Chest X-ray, PA view. Patient: 33 years old, sex F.
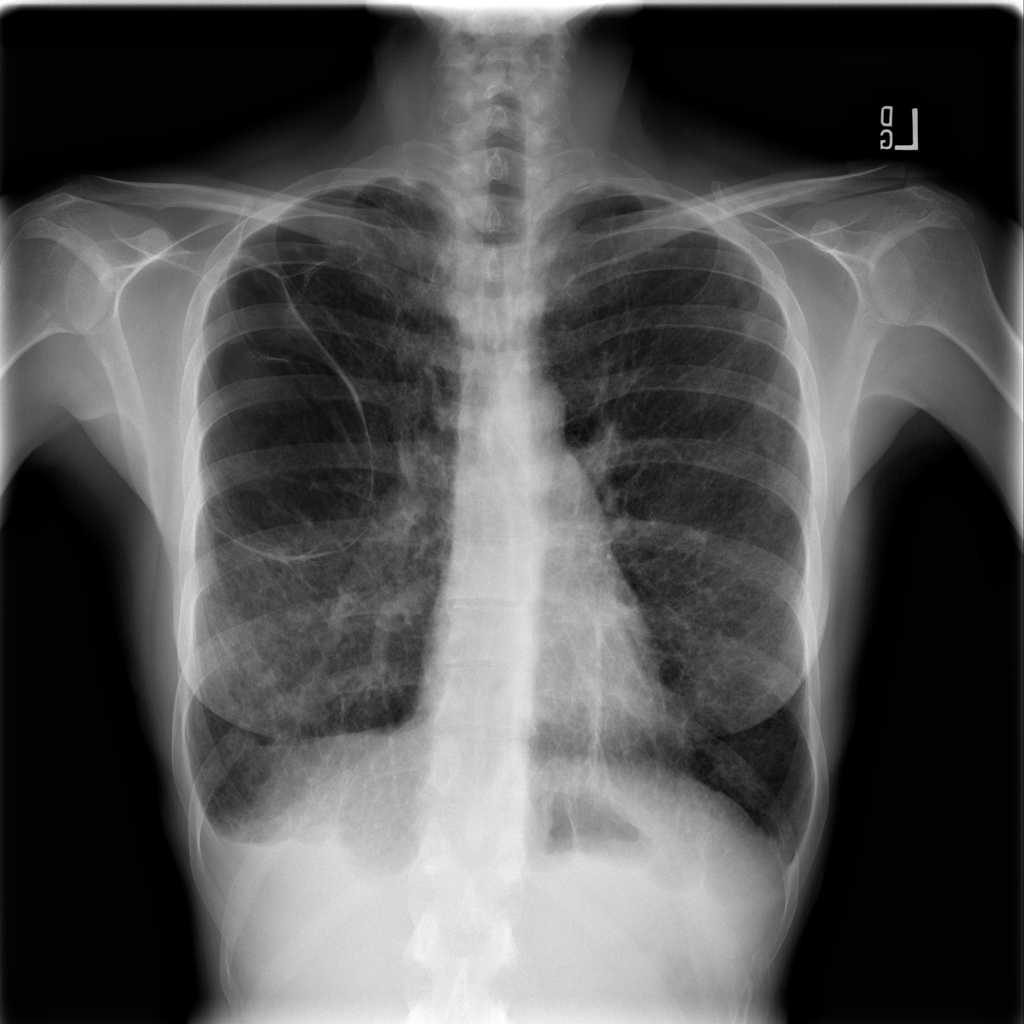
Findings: Fibrosis, Pleural_Thickening, Pneumothorax